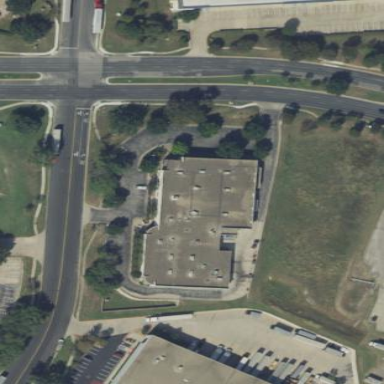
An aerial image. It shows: Commercial building.